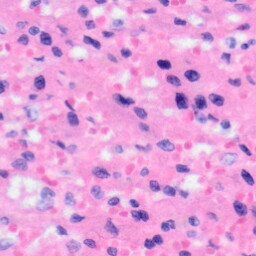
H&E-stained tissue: Liver